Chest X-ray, AP view. Patient: 60 years old, sex M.
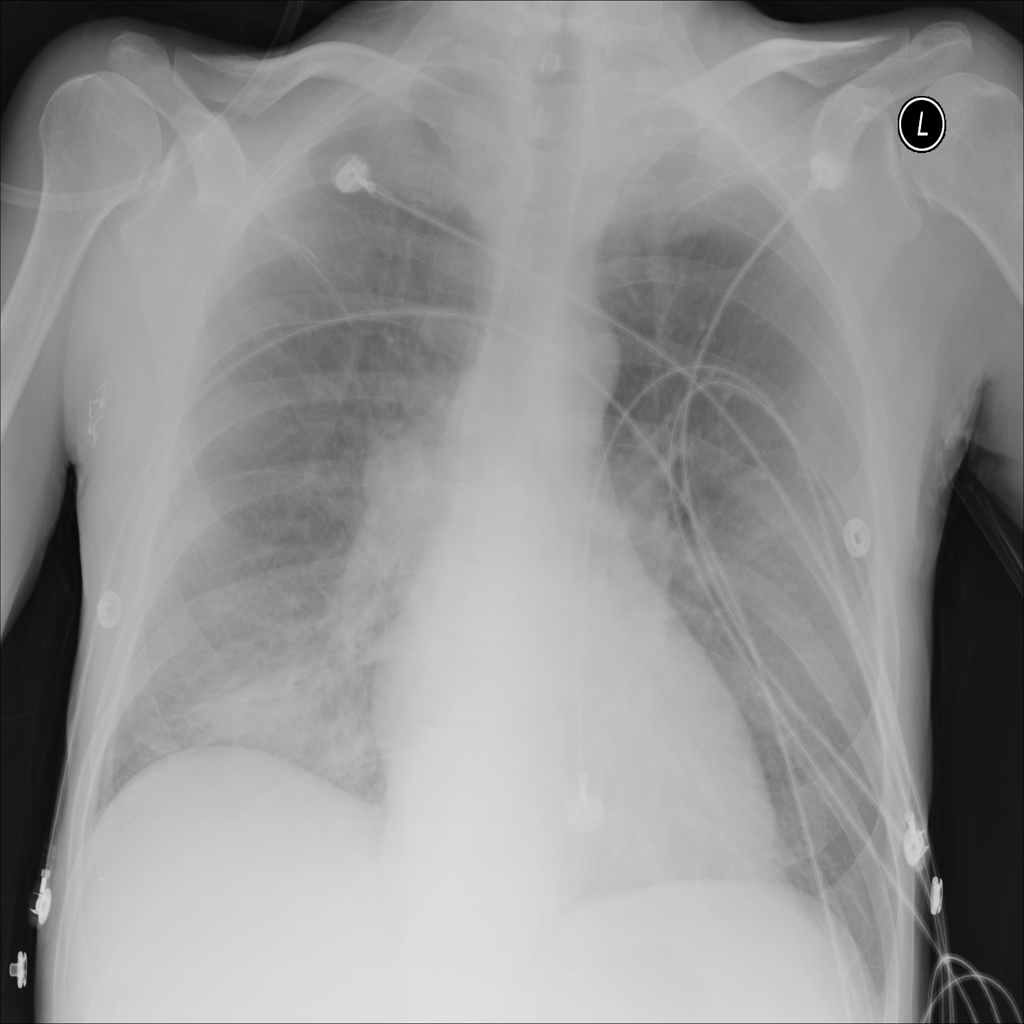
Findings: Hernia, Infiltration